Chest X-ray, PA view. Patient: 61 years old, sex M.
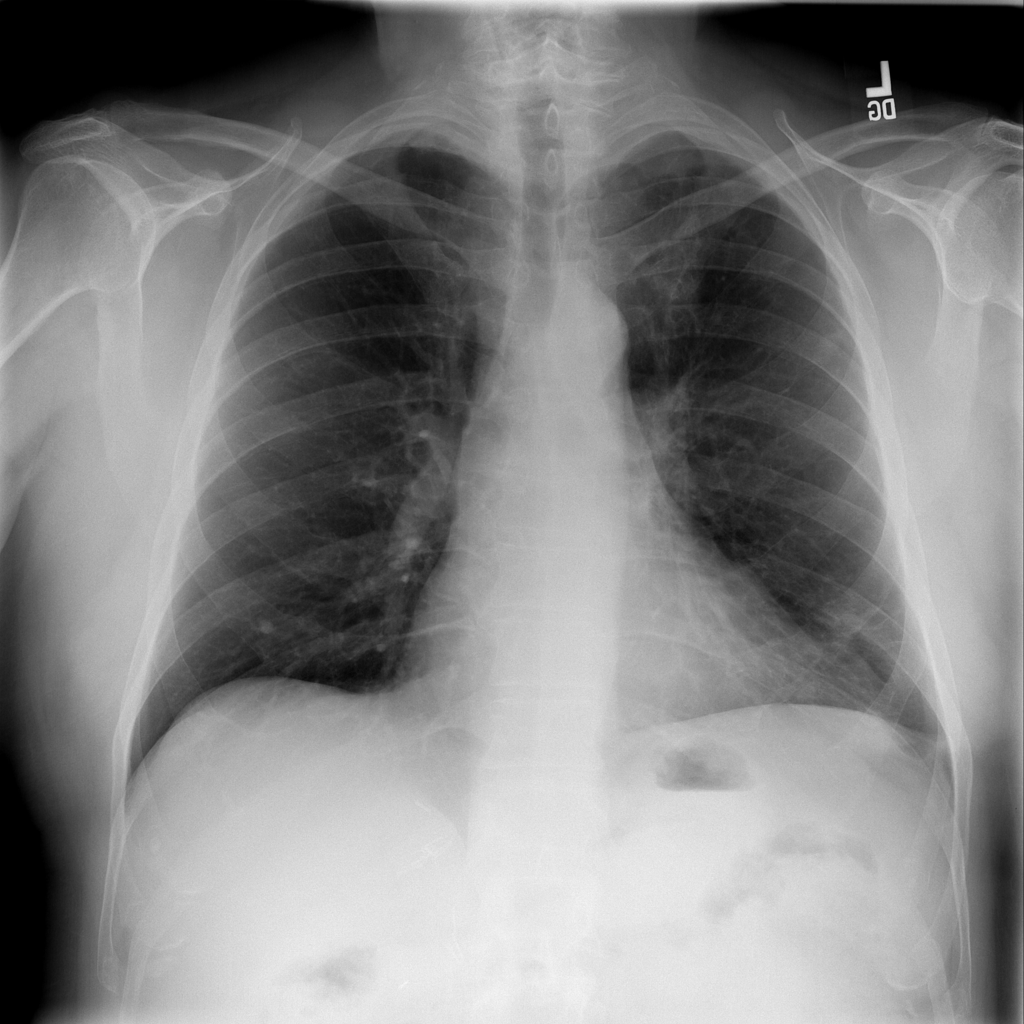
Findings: Nodule